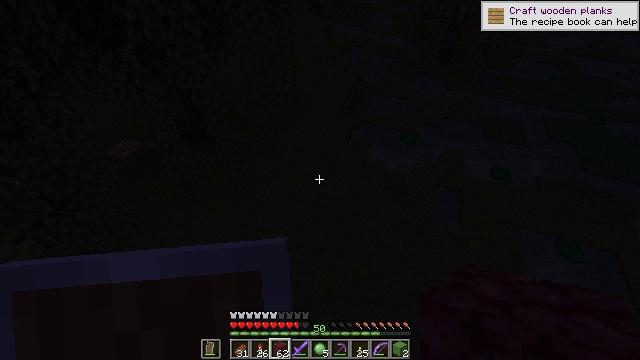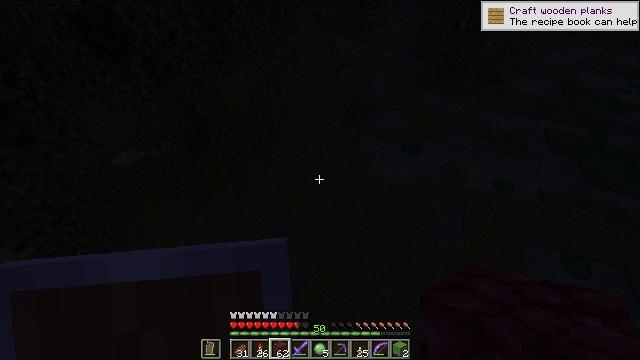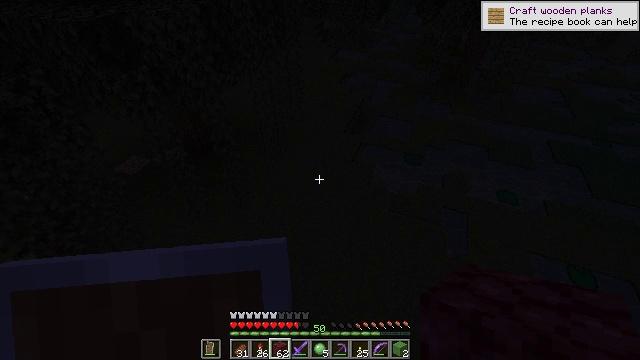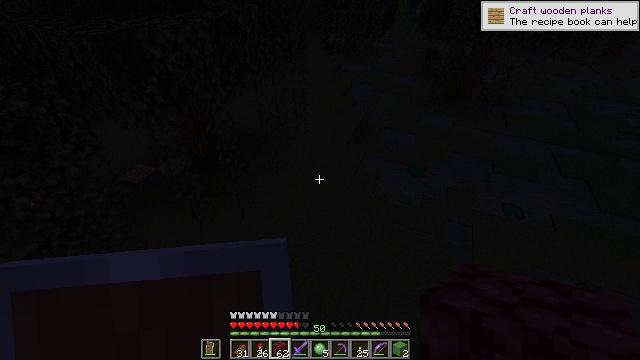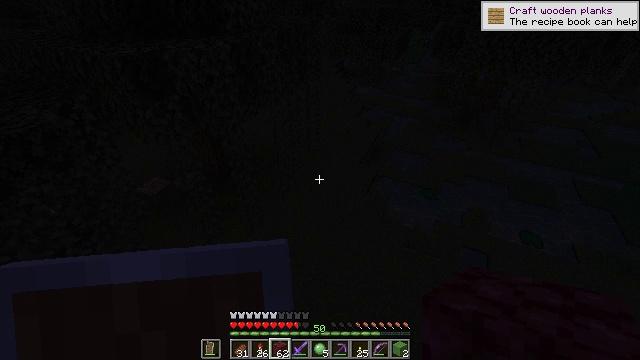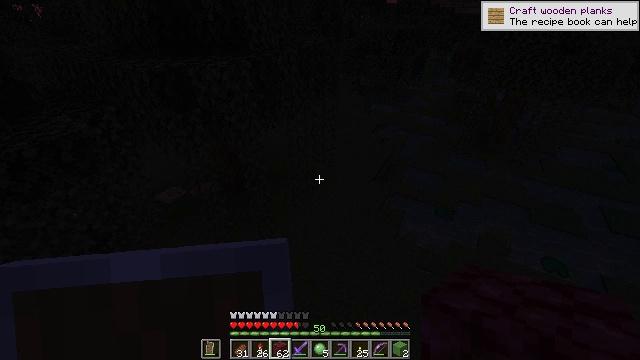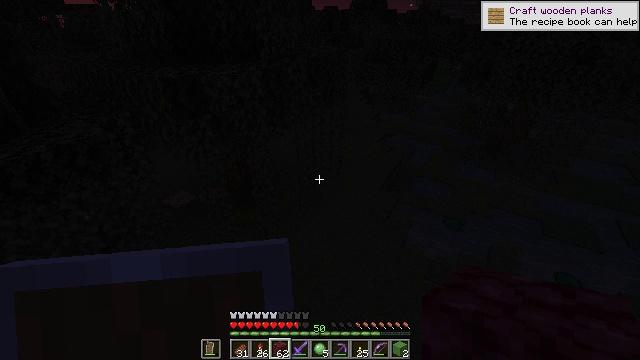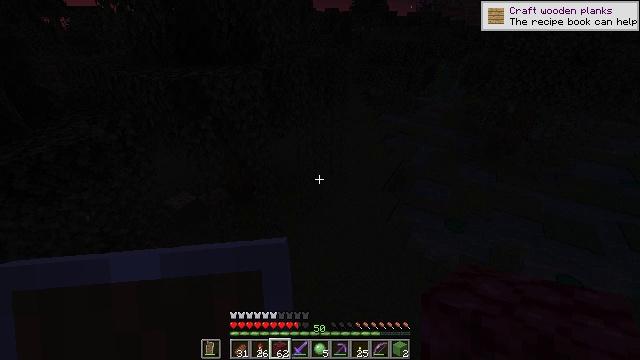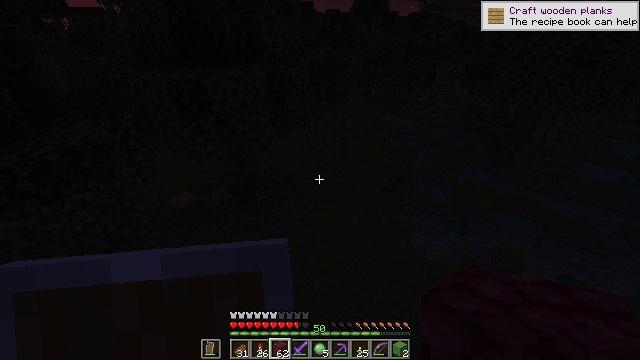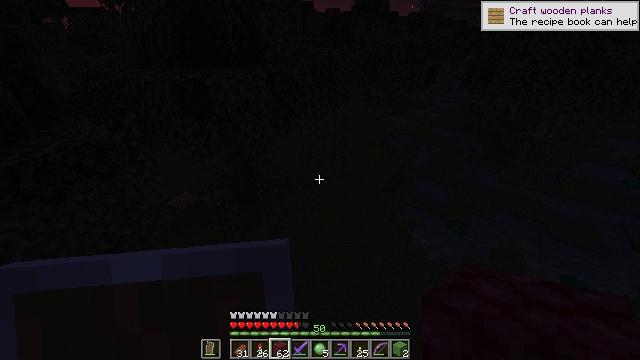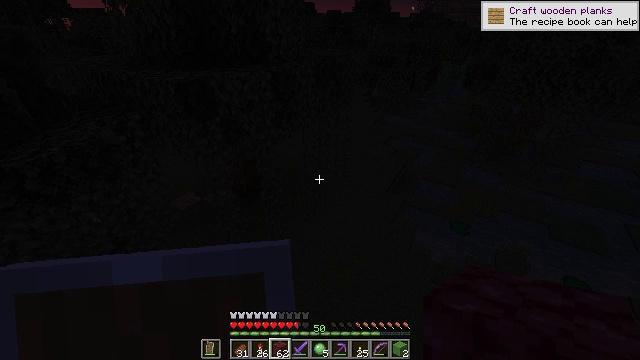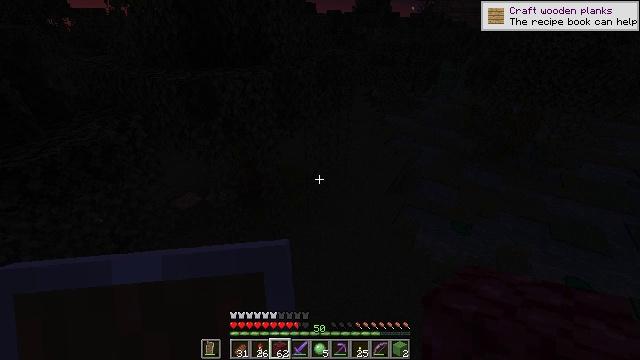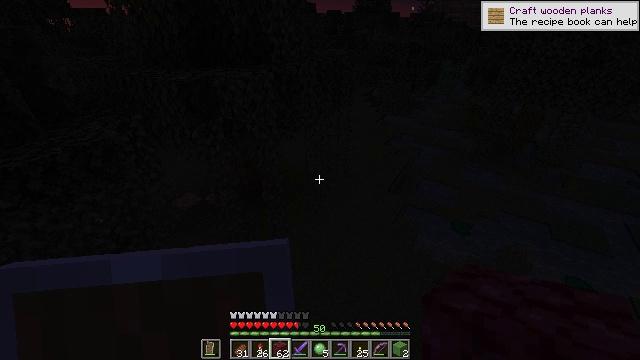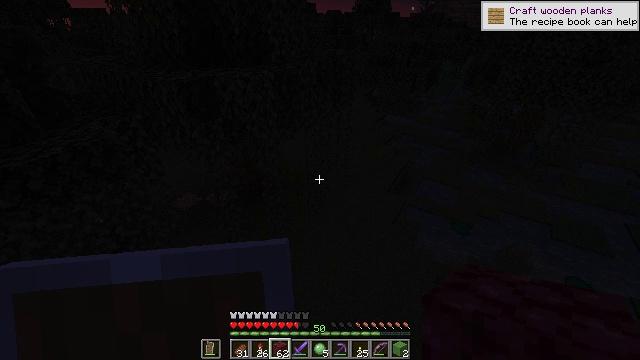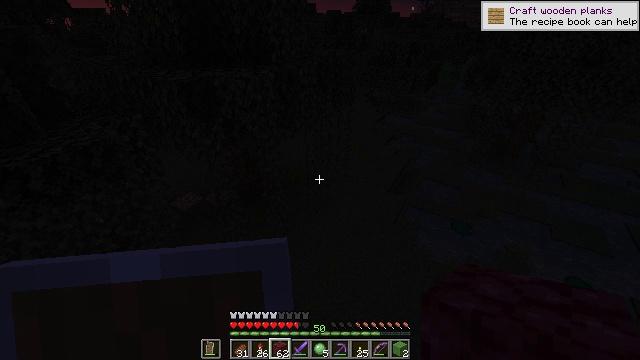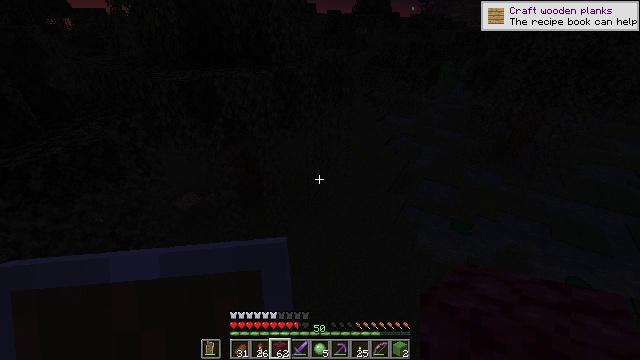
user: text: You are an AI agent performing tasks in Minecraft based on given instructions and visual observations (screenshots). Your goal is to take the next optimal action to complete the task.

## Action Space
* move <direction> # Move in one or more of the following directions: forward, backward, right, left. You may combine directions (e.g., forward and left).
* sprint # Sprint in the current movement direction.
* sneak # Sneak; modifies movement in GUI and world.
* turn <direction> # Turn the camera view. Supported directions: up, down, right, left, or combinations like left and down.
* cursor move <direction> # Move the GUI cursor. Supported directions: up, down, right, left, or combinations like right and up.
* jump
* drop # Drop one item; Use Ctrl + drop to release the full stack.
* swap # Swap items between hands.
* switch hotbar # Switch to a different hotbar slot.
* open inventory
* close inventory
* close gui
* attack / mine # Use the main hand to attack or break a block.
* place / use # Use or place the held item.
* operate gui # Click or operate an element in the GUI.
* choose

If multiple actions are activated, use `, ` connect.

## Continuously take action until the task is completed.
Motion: motion action
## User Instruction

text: Hunt a slime.
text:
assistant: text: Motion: sneak, turn up
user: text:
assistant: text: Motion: sneak, turn up
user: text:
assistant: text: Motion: sneak, turn left and up
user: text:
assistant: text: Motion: sneak, turn left and up
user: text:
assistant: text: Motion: sneak, turn left and up
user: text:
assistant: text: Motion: sneak, turn left and up
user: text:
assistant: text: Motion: move left, sneak
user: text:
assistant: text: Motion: move left, sneak
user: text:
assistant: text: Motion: move left, sneak
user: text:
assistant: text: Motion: move left, sneak
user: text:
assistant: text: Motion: sneak
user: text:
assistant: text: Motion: sneak
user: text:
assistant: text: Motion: sneak
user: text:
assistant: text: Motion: sneak
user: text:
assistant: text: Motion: sneak
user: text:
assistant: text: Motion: sneak
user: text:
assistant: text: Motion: sneak
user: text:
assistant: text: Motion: sneak
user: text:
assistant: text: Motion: sneak
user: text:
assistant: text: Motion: sneak
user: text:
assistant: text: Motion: sneak
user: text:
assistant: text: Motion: sneak
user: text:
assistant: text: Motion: sneak
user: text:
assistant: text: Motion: sneak
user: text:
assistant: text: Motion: sneak
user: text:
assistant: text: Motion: sneak
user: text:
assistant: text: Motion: sneak
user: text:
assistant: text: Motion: sneak
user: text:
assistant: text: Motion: sneak
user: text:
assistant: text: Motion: sneak